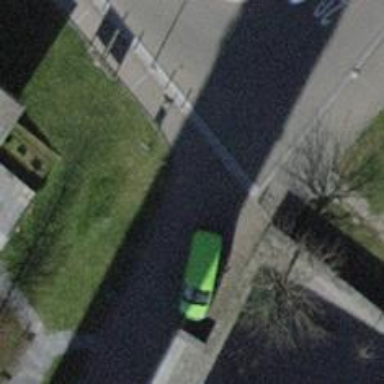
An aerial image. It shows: Bollard barrier.